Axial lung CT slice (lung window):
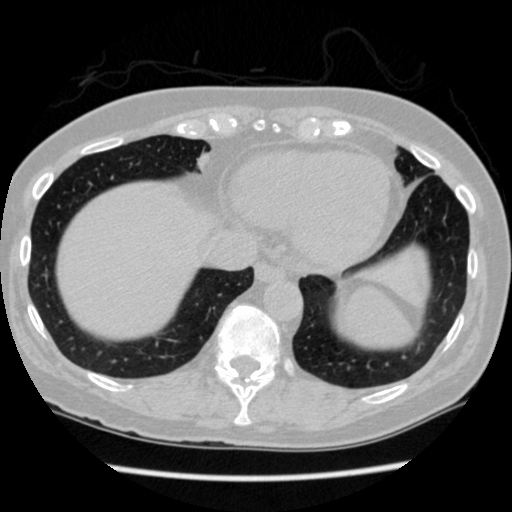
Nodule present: no